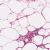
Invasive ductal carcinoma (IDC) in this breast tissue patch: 0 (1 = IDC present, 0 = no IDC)